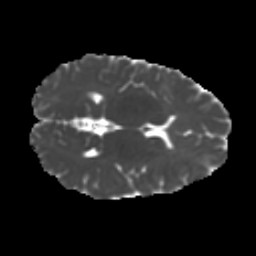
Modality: MD
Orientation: axial
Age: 27
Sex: female
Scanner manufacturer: ge
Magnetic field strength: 3 T
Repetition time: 7.8 s
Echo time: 0.0606 s